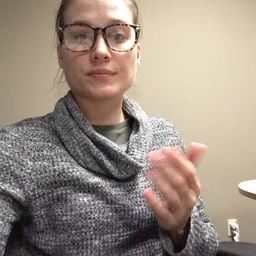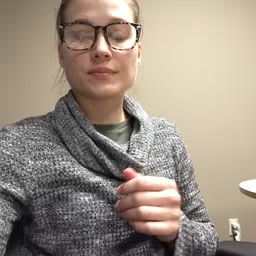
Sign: book